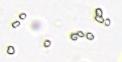
Label: Phaeocystis